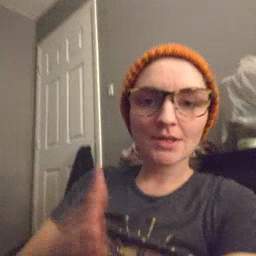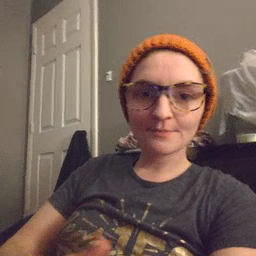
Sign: beside